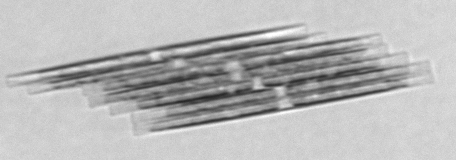
Label: Bacillaria